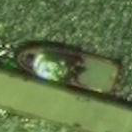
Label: civil